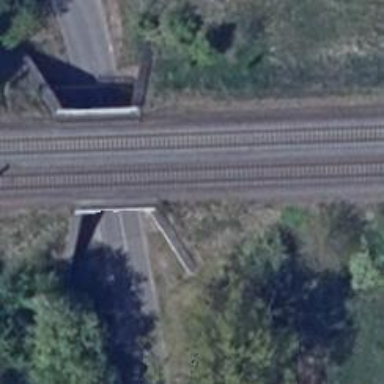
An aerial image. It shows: Bridge over electrified railway with contact line.